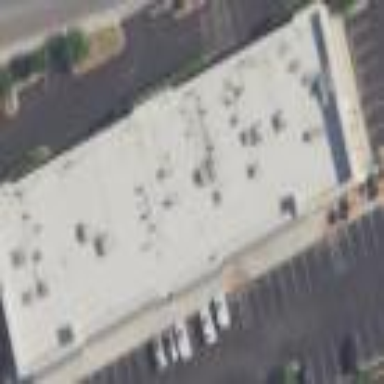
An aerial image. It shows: Retail building.